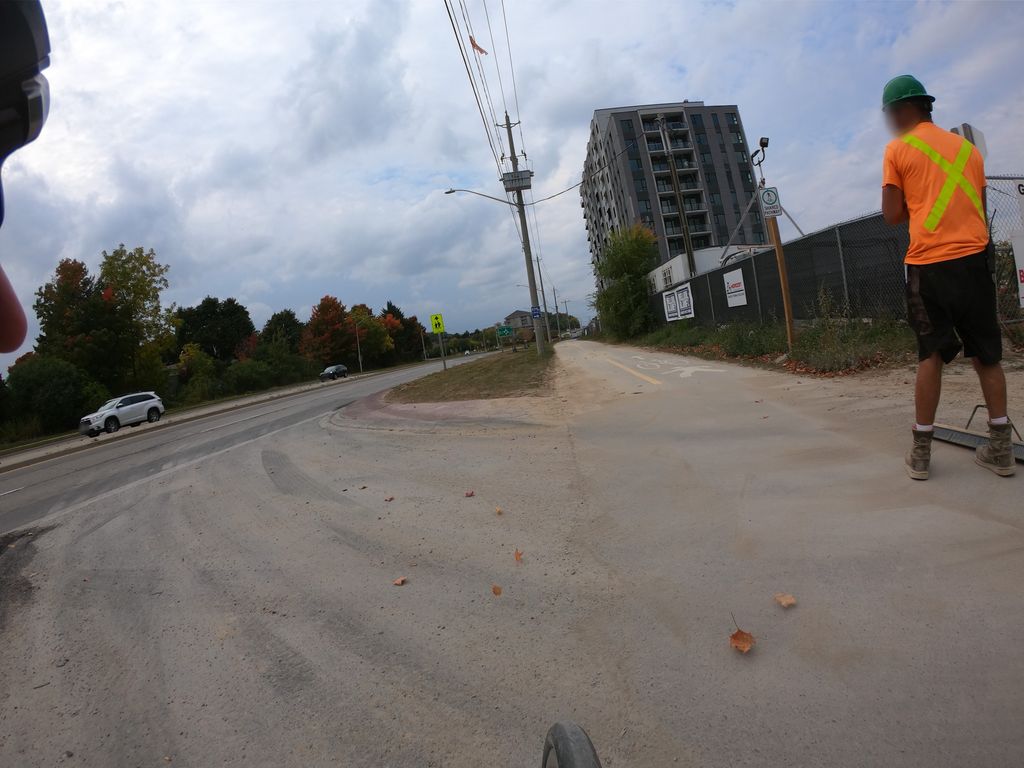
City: kitchener-waterloo